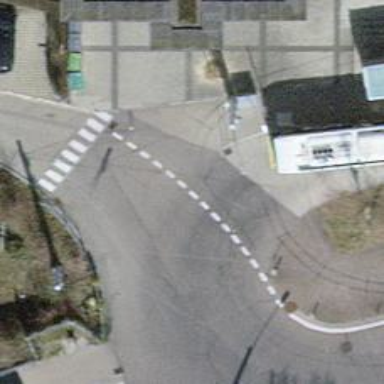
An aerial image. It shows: Service road with concrete surface and trolley wire.